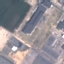
Label: Industrial